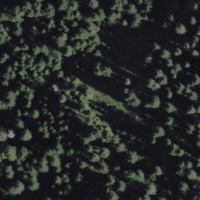
EUNIS habitat code: 43
Species observed at this site:
Vaccinium vitis-idaea
Campanula barbata